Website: bh-photo
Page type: customer-info-address
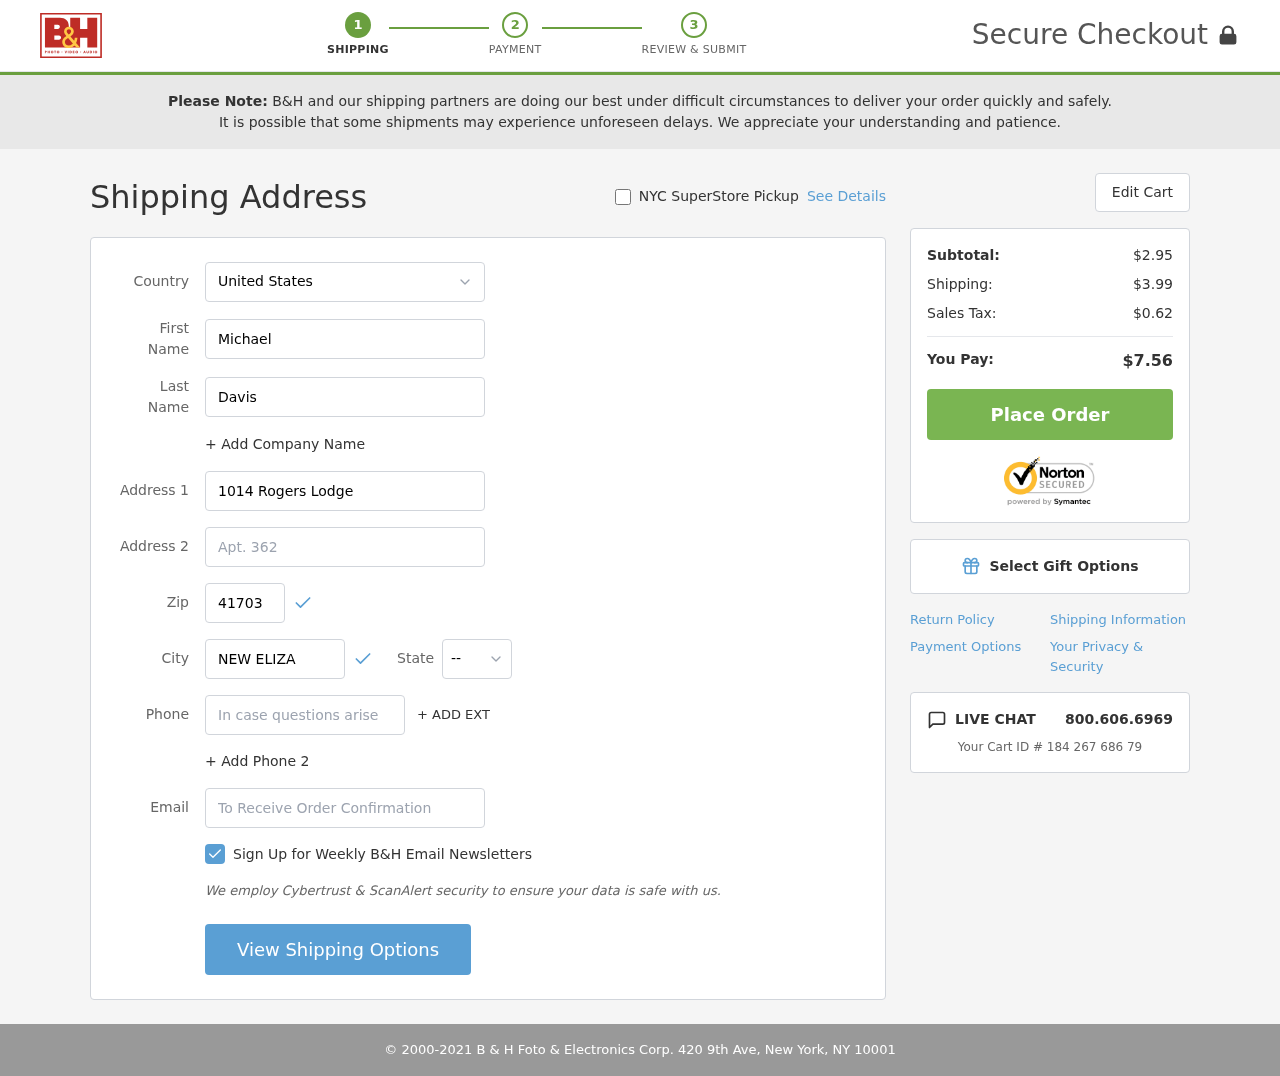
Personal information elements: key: PII_CITY
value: New Elizabethberg
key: PII_COUNTRY
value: United States
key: PII_EMAIL
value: michael.davis@gmail.com
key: PII_FIRSTNAME
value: Michael
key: PII_LASTNAME
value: Davis
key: PII_PHONE
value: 5139827659
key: PII_POSTCODE
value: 41703
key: PII_STATE_ABBR
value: LA
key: PII_STREET
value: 1014 Rogers Lodge
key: PII_STREET2
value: Apt. 362
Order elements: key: ORDER_SUBTOTAL
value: $2.95
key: ORDER_SHIPPING_COST
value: $3.99
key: ORDER_TAX
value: $0.62
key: ORDER_TOTAL
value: $7.56
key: ORDER_ID
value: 184 267 686 79